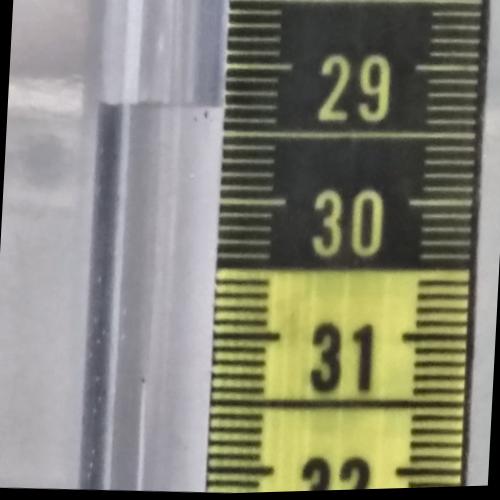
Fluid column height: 29.3 cm